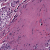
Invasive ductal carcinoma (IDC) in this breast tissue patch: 1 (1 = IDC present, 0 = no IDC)